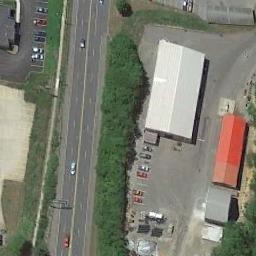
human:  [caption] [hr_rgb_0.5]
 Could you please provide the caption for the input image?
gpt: The freeway is next to the houses and some cars .

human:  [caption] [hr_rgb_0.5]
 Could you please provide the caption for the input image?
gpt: A straight freeway has some trees, Houses and parking lots on either side of the freeway .

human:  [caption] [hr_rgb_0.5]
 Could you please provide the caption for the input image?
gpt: There are many buildings and green plants on both sides of the freeway, There are several cars on the freeway, And many cars are parked in the open space beside the freeway .

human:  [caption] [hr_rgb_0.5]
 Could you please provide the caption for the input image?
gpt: There are more cars on the left highway than on the right .

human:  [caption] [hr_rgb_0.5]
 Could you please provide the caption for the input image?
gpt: There are two parking lots and a white building and a red building beside the freeway .